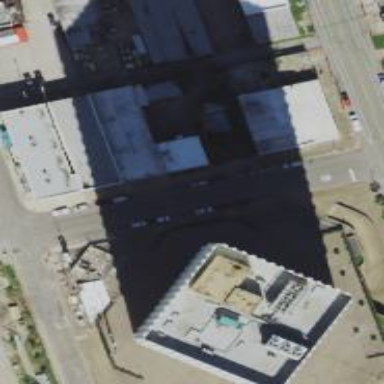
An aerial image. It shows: Building.